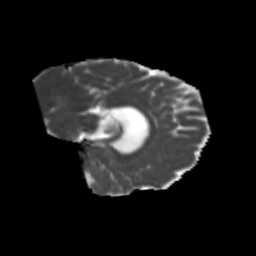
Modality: MD
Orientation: sagittal
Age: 26
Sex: female
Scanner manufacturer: siemens
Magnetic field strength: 3 T
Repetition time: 1.8 s
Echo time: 0.07 s